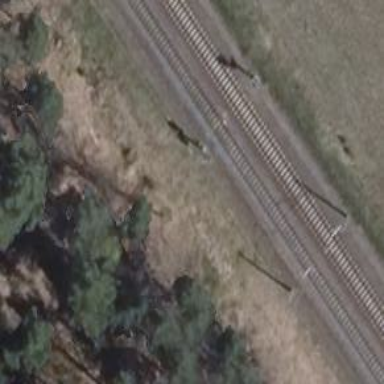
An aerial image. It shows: Light signal at railway crossing.